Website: crate-barrel
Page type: newsletter-management
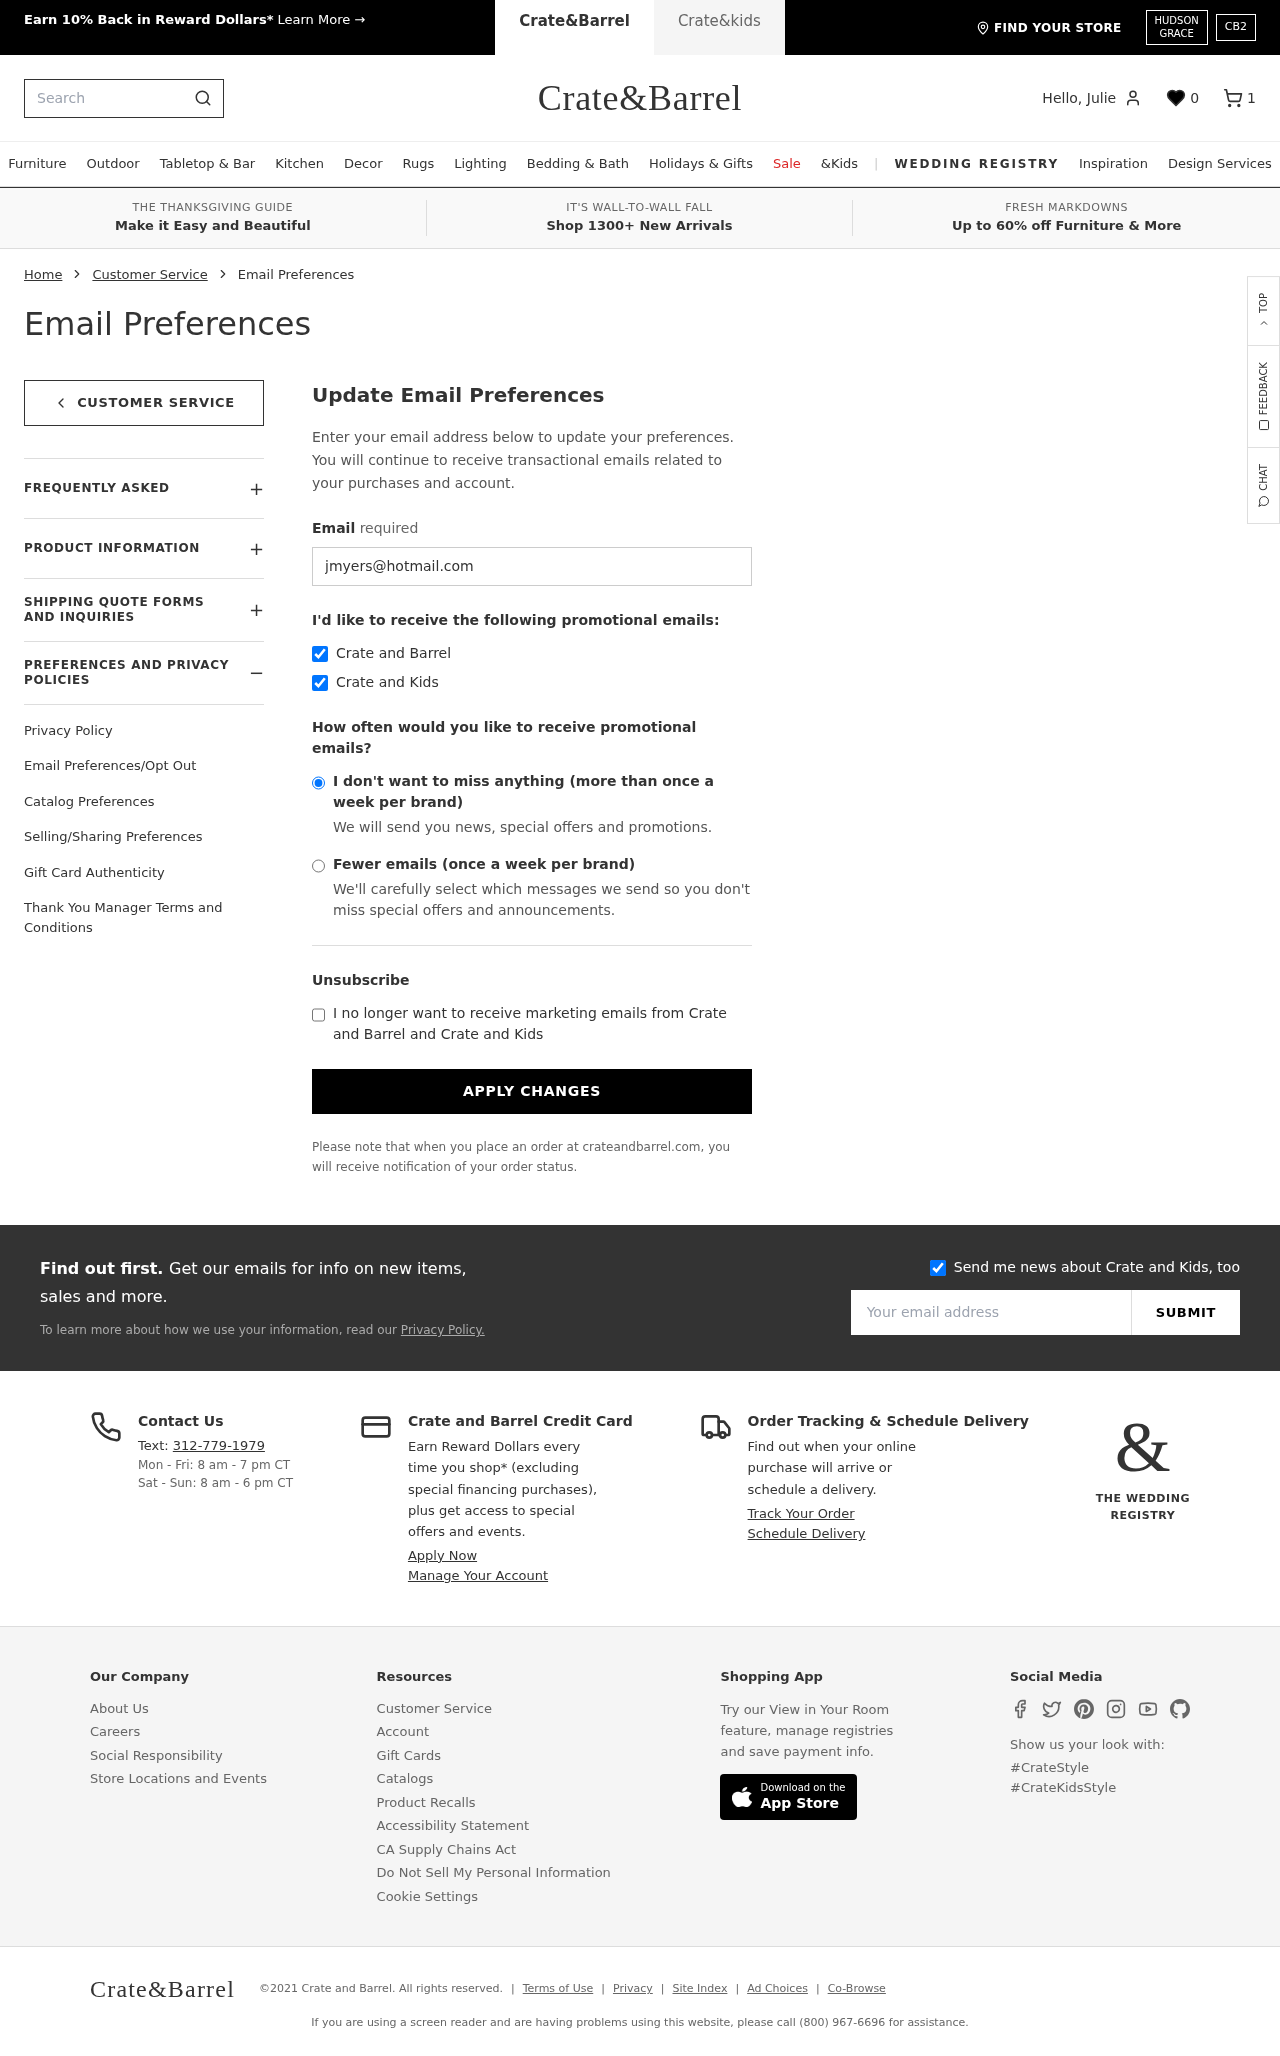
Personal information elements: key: PII_EMAIL
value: jmyers@hotmail.com
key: PII_FIRSTNAME
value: Julie
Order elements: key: ORDER_NUM_ITEMS
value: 1
Search elements: key: HEADER_SEARCH
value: Search
Other elements: key: FAVORITES_COUNT
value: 0